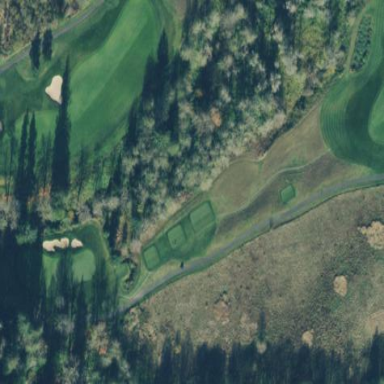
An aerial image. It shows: Golf fairway surrounded by grass.